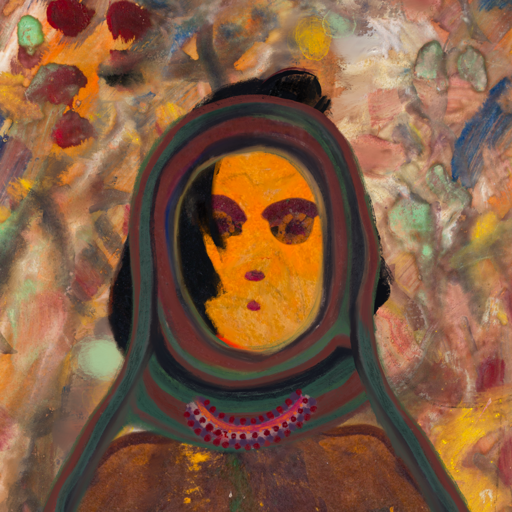
Background: Mother_And_Son_Mother, Head And Neck Front: Sisters, Face Front: Doll, Bust: Comrade, Hair Front: Mosgoul, Head Accessory: After_Raid_Scarf, Second Necklace: Blank, Necklace: Roy_Bahadur, Baby: Blank